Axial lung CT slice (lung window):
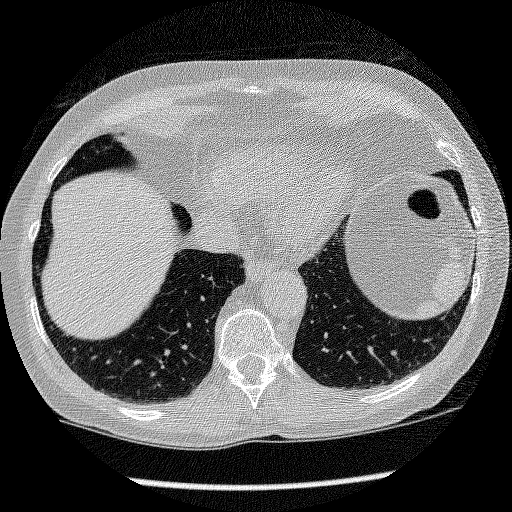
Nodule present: no